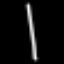
Label: line